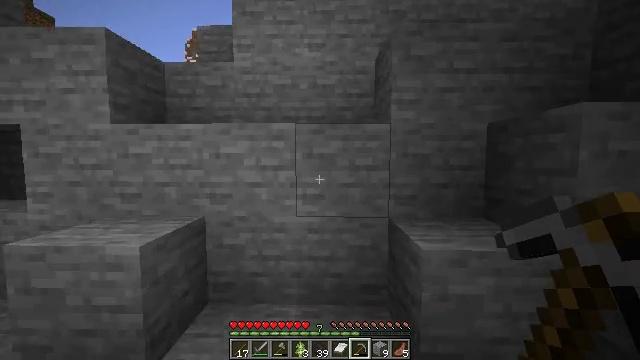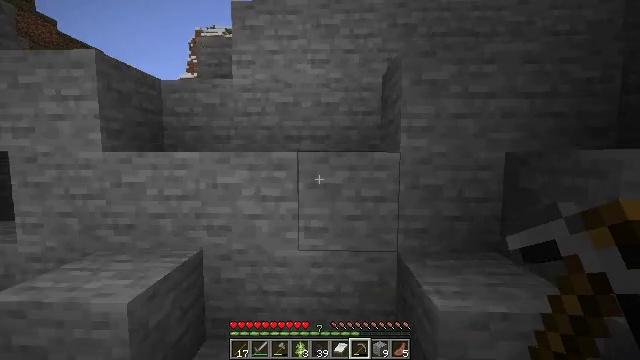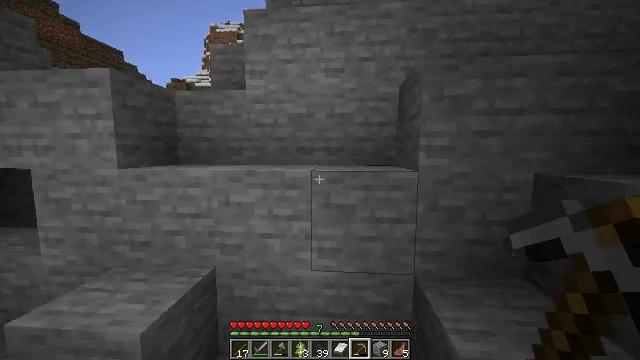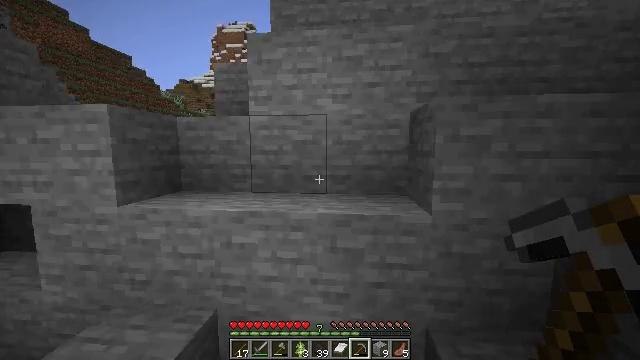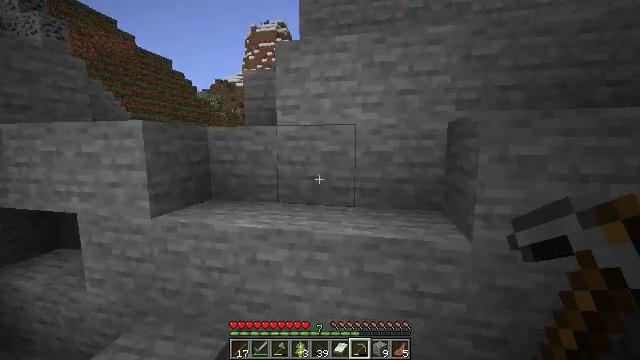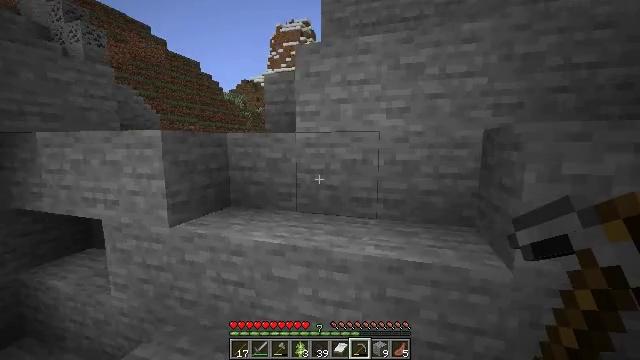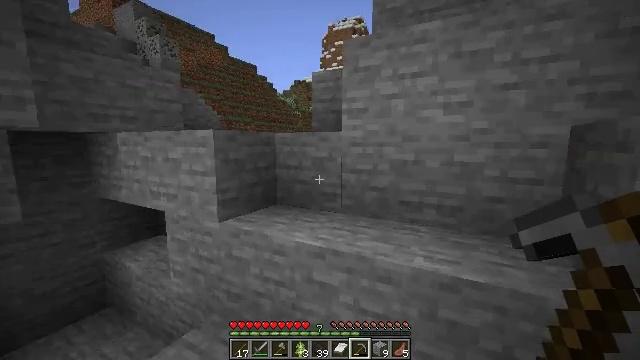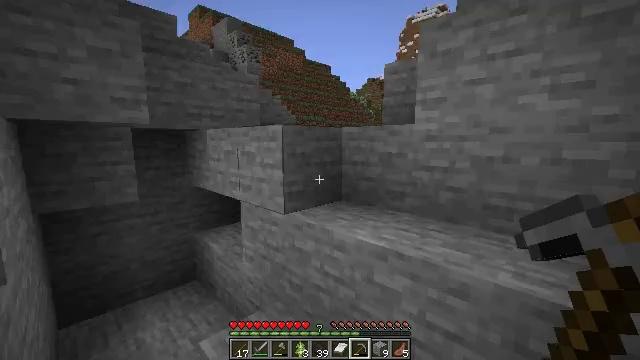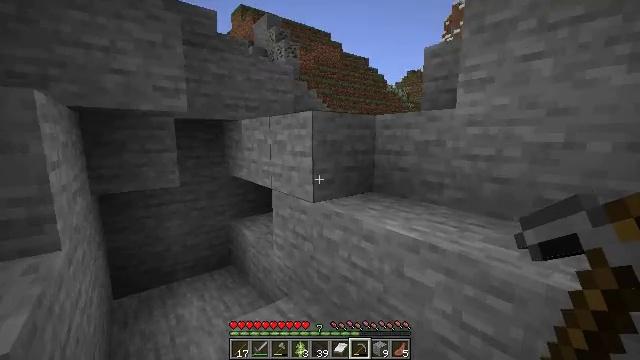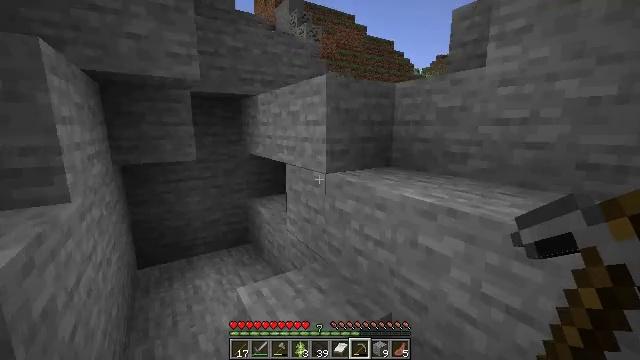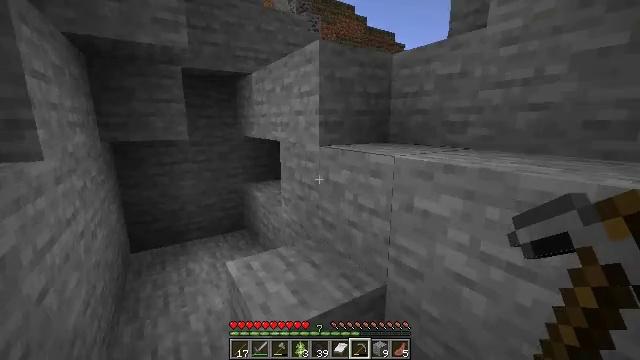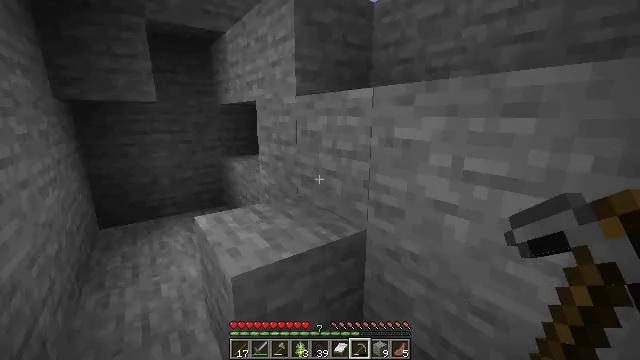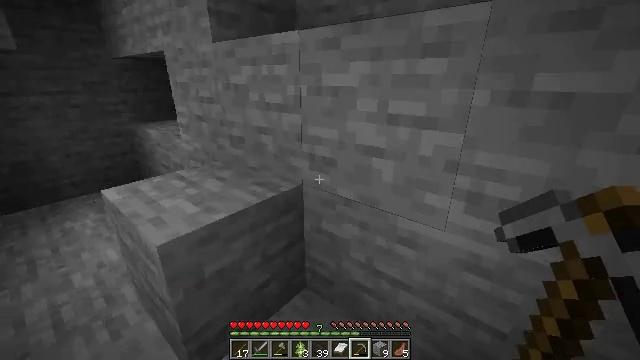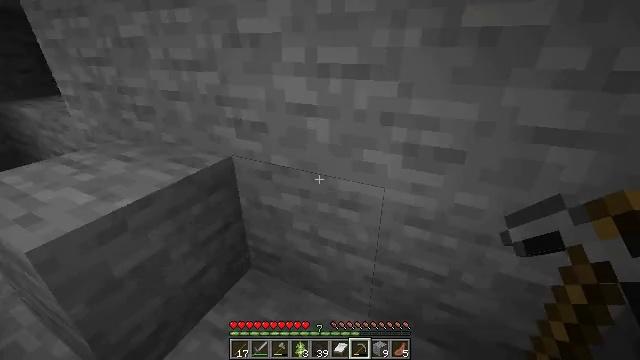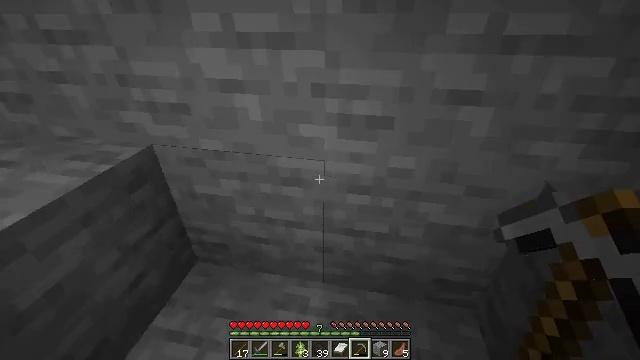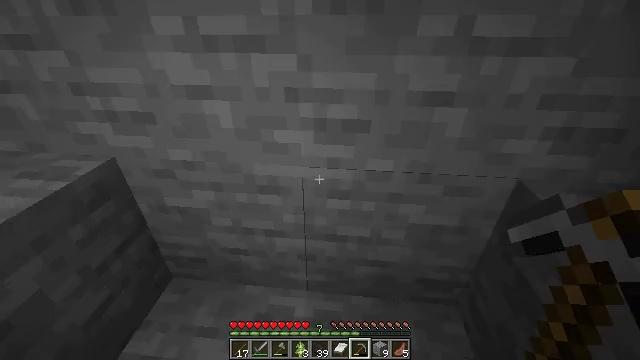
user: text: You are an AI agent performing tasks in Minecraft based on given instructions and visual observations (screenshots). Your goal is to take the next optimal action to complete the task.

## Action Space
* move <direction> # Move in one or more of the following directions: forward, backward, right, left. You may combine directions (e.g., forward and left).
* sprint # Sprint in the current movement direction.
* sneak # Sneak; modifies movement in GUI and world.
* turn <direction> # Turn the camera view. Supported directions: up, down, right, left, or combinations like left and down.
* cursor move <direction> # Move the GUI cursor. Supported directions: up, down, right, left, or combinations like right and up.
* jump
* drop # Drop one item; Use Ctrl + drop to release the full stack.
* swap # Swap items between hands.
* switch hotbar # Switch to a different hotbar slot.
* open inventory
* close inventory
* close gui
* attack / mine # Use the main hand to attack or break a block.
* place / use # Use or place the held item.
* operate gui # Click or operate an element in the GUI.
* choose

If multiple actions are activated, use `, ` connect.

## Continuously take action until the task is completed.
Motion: motion action
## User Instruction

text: Break oak leaves from the trees.
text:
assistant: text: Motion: move forward, jump
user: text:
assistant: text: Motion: move forward, turn left and down, jump
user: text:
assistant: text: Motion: move forward, turn left
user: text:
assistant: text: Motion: move forward, turn left
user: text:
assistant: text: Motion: move forward, turn left
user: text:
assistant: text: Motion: turn left
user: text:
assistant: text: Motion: turn left
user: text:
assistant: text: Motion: turn left
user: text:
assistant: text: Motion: turn left and down
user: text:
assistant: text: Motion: no_op
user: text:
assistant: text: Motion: turn right and down
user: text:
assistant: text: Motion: turn right and down
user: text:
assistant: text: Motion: turn right and down
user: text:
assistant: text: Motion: turn right and down
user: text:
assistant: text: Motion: turn right
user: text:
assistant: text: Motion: turn left and up
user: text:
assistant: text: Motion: no_op
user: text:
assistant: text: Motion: move forward
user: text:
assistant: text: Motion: move forward
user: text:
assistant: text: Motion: move forward
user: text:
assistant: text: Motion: move forward, turn left and up
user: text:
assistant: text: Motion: move forward, turn left
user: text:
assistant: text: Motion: move forward, turn left and up
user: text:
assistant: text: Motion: move forward, turn left and up
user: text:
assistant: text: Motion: move forward, turn left and up
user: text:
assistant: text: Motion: move forward, turn left and up, jump
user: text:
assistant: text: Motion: move forward, turn left and up, jump
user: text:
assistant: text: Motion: move forward, jump
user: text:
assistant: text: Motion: move forward, jump
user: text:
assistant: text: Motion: move forward, jump